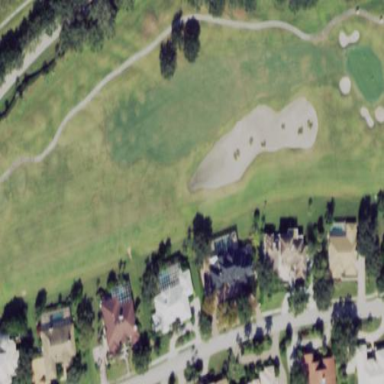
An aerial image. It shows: Rough area on grassy golf course.